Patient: sex M, age 61
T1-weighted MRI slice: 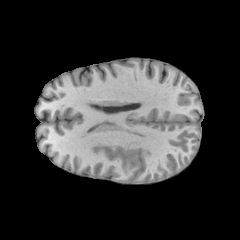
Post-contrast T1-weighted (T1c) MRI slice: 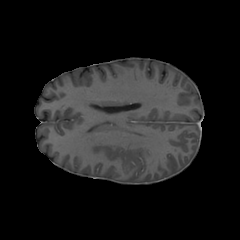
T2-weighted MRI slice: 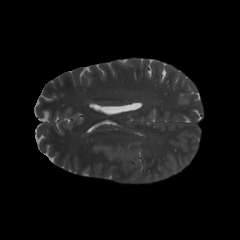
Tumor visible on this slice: no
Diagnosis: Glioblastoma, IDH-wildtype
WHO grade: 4